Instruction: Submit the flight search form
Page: home
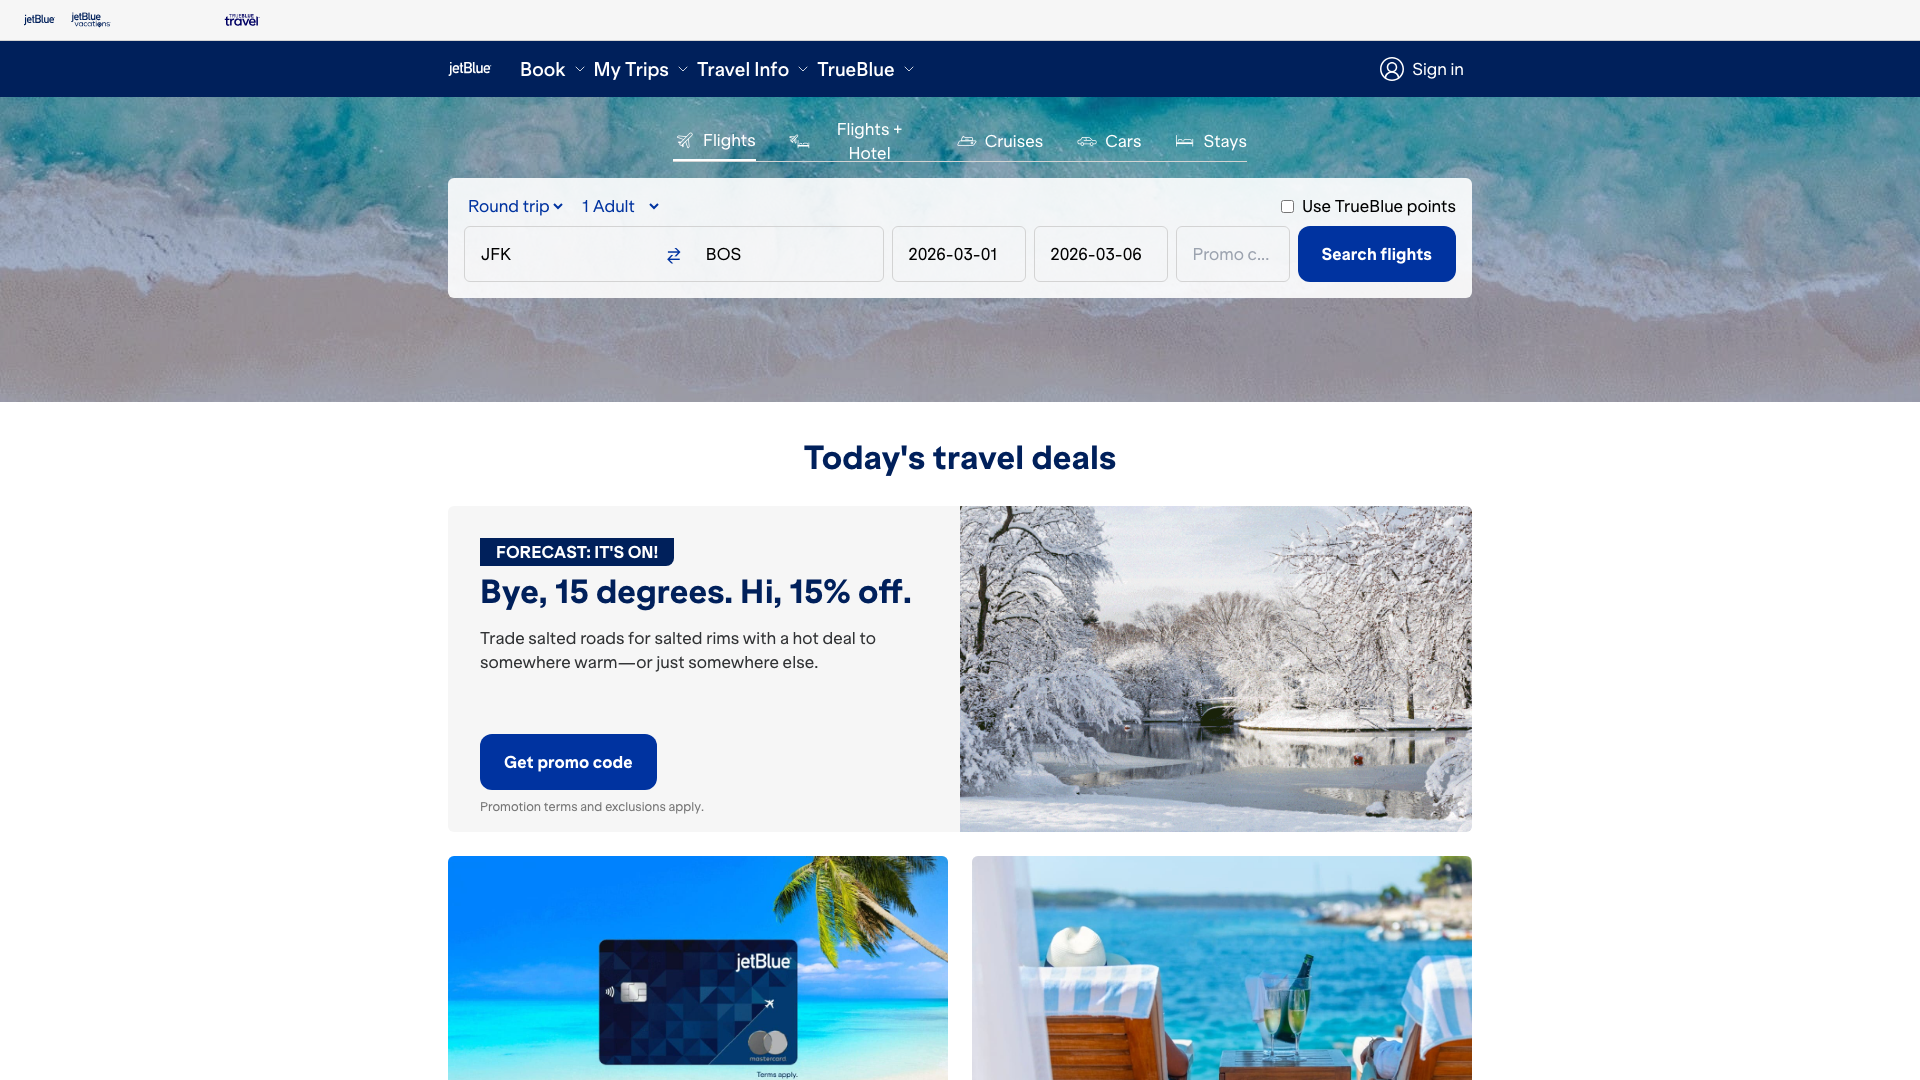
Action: click